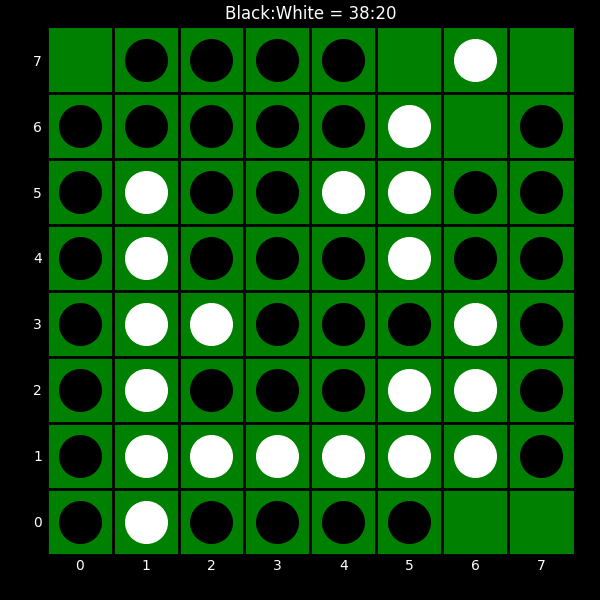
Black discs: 38
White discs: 20